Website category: phone
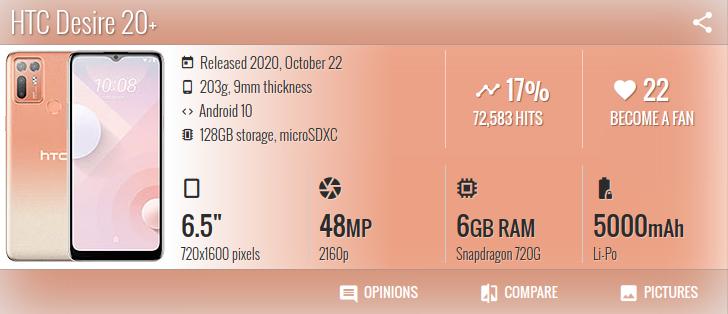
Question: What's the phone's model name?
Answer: HTC Desire 20+

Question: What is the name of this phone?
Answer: HTC Desire 20+

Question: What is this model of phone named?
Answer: HTC Desire 20+

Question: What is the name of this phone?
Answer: HTC Desire 20+

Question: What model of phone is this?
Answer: HTC Desire 20+

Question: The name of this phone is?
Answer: HTC Desire 20+

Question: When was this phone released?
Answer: Released 2020, October 22

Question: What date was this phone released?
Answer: Released 2020, October 22

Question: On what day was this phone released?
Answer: Released 2020, October 22

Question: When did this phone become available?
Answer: Released 2020, October 22

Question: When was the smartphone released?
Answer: Released 2020, October 22

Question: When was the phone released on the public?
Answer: Released 2020, October 22

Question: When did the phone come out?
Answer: Released 2020, October 22

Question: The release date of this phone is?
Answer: Released 2020, October 22

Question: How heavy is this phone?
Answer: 203g

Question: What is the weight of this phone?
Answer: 203g

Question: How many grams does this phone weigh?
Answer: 203g

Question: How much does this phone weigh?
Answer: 203g

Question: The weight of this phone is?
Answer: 203g

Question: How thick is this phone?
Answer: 9mm thickness

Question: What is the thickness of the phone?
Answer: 9mm thickness

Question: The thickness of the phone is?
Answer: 9mm thickness

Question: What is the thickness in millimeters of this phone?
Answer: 9mm thickness

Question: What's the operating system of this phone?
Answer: Android 10

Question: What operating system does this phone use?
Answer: Android 10

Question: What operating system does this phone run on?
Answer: Android 10

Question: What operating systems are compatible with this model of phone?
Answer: Android 10

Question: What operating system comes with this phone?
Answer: Android 10

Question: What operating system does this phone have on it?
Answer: Android 10

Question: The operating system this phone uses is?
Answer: Android 10

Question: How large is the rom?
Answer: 128GB storage

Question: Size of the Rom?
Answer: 128GB storage

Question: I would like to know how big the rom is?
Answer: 128GB storage

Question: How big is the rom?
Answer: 128GB storage

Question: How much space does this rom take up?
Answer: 128GB storage

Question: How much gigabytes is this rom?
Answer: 128GB storage

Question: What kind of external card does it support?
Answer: microSDXC

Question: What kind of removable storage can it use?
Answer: microSDXC

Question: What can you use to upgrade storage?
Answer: microSDXC

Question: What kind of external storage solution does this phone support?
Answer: microSDXC

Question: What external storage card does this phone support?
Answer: microSDXC

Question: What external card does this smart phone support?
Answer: microSDXC

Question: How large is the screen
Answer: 6.5"

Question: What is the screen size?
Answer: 6.5"

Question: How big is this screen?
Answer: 6.5"

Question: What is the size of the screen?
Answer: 6.5"

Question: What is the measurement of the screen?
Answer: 6.5"

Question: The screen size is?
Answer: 6.5"

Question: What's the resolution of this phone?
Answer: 720x1600 pixels

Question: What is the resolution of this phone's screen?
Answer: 720x1600 pixels

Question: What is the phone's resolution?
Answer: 720x1600 pixels

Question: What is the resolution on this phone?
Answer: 720x1600 pixels

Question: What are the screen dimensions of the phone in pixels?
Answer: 720x1600 pixels

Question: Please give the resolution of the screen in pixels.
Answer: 720x1600 pixels

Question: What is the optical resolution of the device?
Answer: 720x1600 pixels

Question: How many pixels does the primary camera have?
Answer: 48 MP

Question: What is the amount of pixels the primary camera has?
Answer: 48 MP

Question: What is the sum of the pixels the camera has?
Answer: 48 MP

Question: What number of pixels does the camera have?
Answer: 48 MP

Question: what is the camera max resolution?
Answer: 48 MP

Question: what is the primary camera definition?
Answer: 48 MP

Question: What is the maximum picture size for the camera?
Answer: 48 MP

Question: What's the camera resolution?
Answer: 2160p

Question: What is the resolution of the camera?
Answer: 2160p